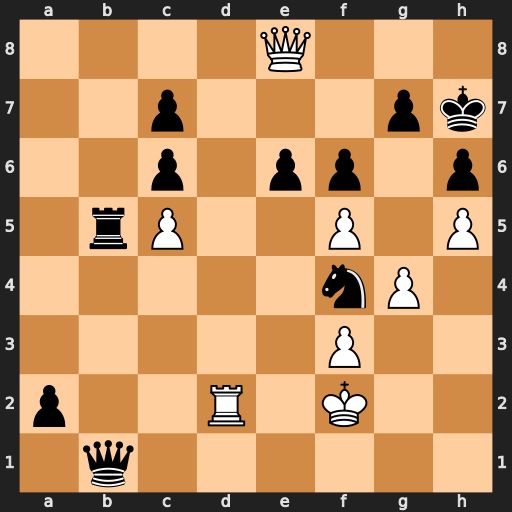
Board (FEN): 4Q3/2p3pk/2p1pp1p/1rP2P1P/5nP1/5P2/p2R1K2/1q6
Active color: w
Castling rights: -
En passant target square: -
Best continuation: Qg6+ Nxg6 hxg6+ Kh8 Rd8#